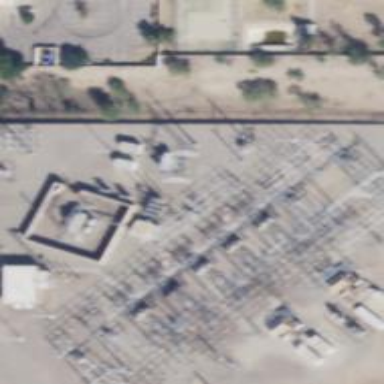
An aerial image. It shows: Switch for power supply.